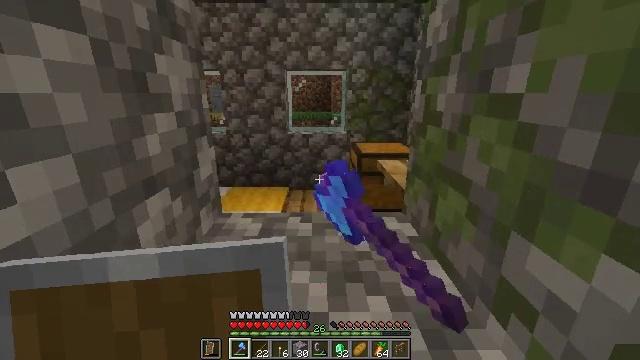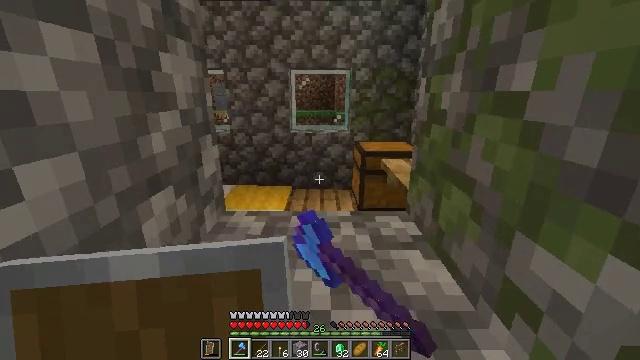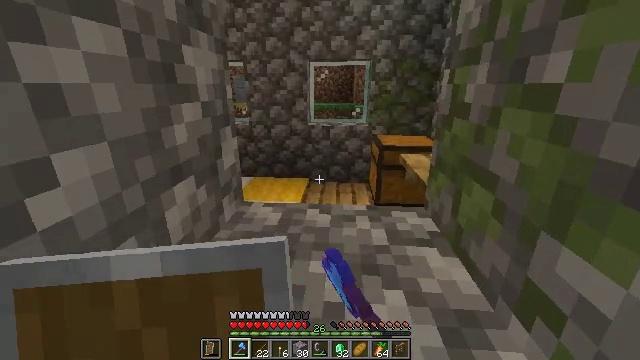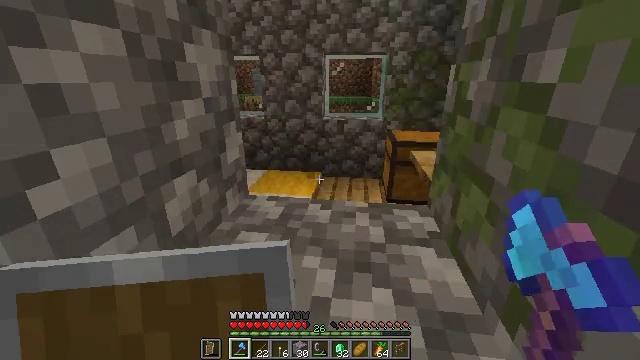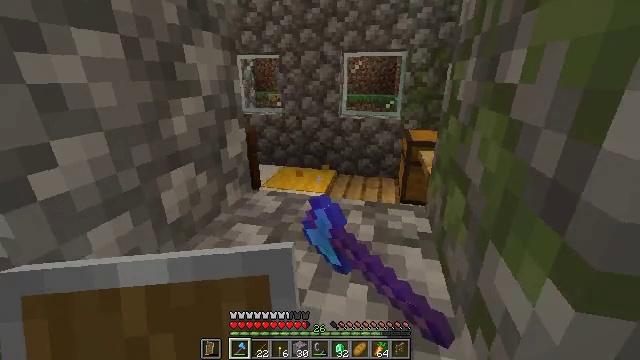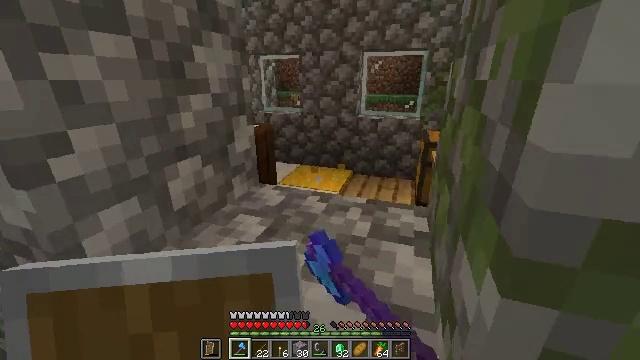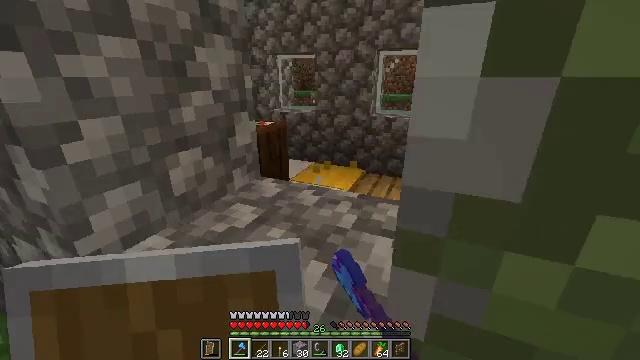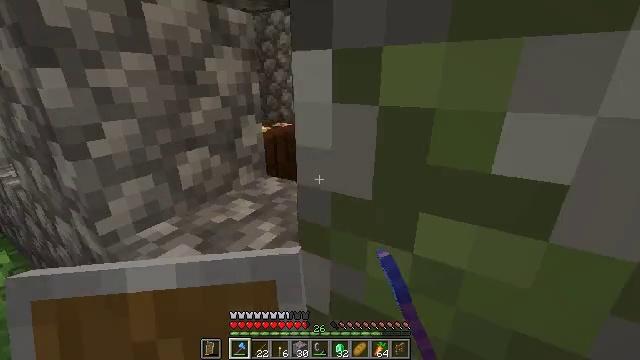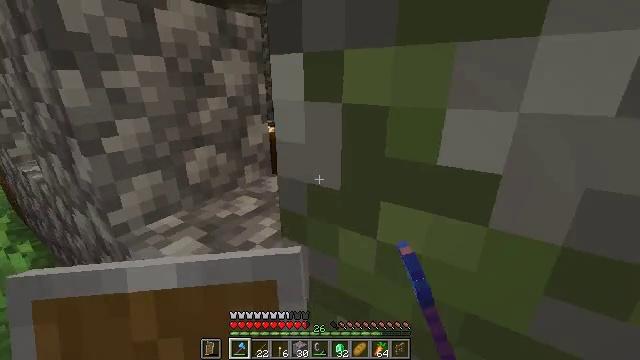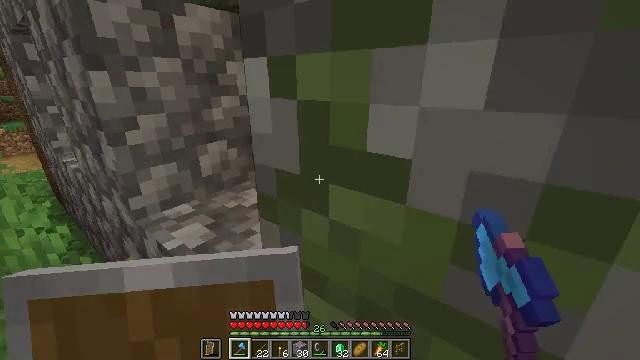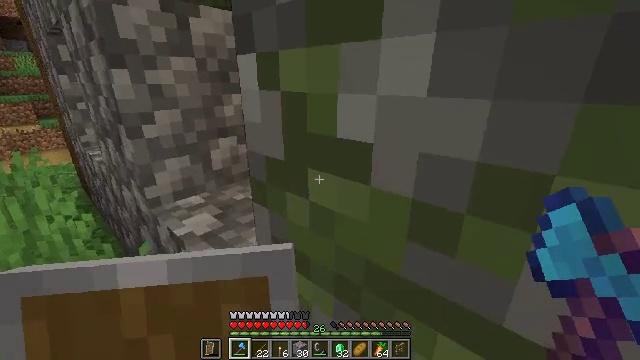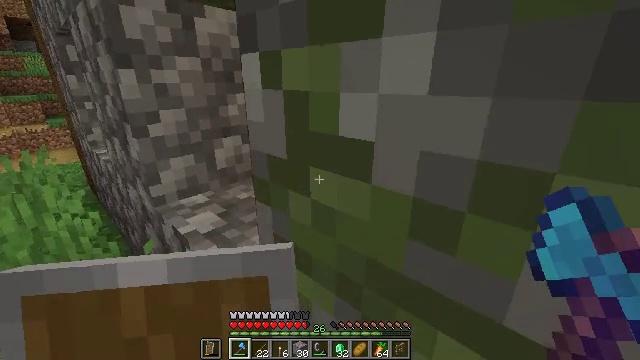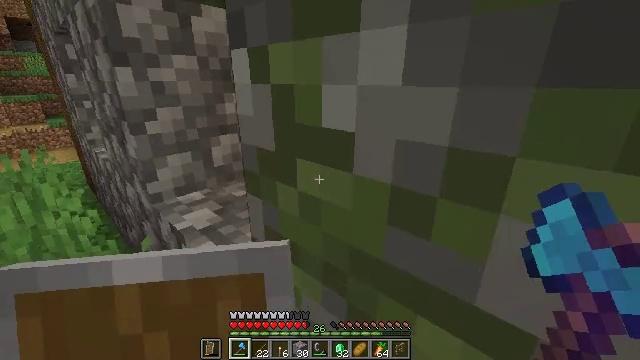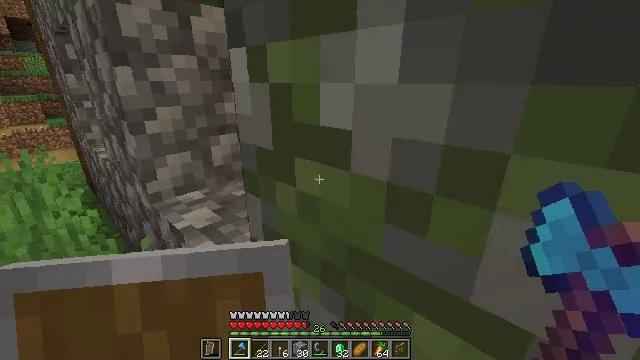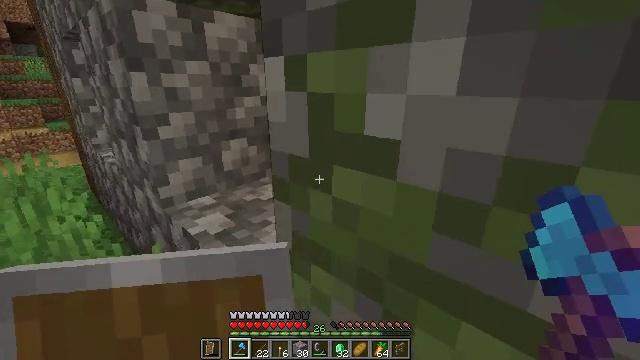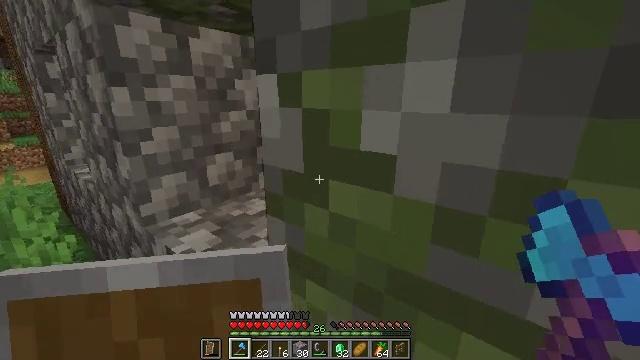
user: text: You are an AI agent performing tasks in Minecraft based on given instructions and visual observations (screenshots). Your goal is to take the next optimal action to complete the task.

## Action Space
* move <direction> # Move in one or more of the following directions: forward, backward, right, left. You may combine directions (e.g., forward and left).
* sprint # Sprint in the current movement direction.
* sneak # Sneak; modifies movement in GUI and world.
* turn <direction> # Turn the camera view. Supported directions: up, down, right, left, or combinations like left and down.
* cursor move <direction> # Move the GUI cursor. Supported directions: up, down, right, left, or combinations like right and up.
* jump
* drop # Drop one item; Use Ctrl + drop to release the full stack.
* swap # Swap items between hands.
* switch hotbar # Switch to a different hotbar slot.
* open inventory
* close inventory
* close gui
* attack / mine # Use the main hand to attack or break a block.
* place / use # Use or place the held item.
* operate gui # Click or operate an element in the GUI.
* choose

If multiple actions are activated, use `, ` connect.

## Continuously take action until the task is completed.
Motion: motion action
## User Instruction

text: Mine the glass pane carefully.
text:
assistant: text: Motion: attack / mine
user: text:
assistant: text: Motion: turn left and down, attack / mine
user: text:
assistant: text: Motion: move right, turn left and down, attack / mine
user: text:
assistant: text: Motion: move right, turn left, attack / mine
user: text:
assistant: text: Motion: move right, turn left, attack / mine
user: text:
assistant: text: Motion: move right, turn left, attack / mine
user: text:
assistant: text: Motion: move right, turn left
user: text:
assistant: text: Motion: turn left
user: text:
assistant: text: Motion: turn left
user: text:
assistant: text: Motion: turn left
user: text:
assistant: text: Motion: no_op
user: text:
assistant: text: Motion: no_op
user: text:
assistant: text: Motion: no_op
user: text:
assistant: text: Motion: move left
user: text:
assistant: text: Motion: move left, turn right and up
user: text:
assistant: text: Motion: move left, turn right and up
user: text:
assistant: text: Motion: move left, turn right
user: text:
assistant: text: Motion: move left
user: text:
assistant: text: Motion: move left
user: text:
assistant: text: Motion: no_op
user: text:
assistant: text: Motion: move left, turn down
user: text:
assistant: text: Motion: move left
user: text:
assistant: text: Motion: move left
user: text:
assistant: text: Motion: move left
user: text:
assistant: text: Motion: move left, turn right
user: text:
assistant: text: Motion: move left, turn right
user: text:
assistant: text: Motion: move forward and move left, turn right
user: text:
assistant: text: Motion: move forward and move left, turn right
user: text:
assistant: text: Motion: move forward and move left, turn right, attack / mine
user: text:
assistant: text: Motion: move forward and move left, turn right and up, attack / mine